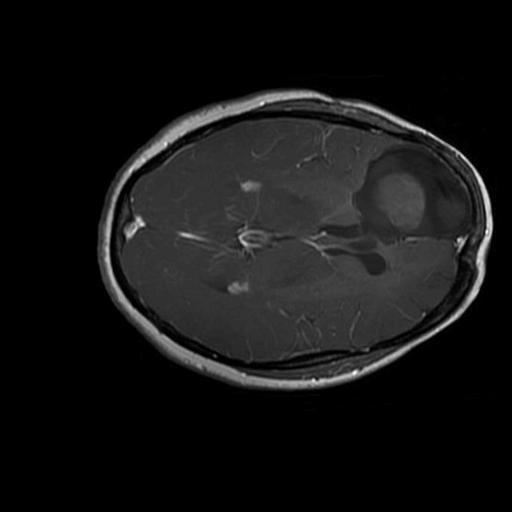
Label: brain_glioma